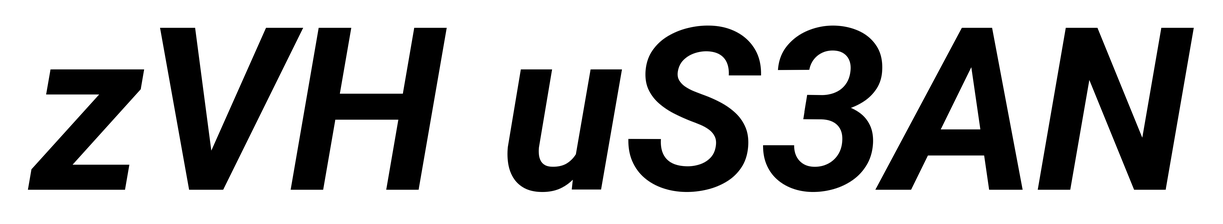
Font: Roboto-Italic_Bold_Italic